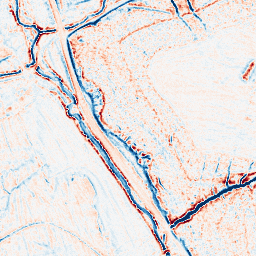
Category: edge_preserving
Decomposition family: bilateral
Decomposition parameters: d: 9
sigma_color: 75
sigma_space: 25
Upsampling method: sinc_hamming
Upsampling parameters: scale: 4
kernel_size: 16
Upsampling scale: 4